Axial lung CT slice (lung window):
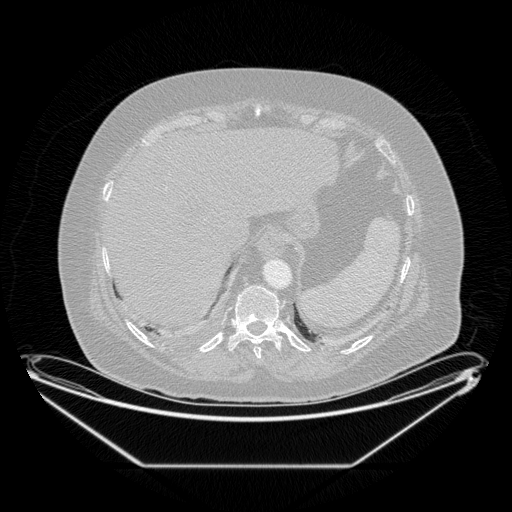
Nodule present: no